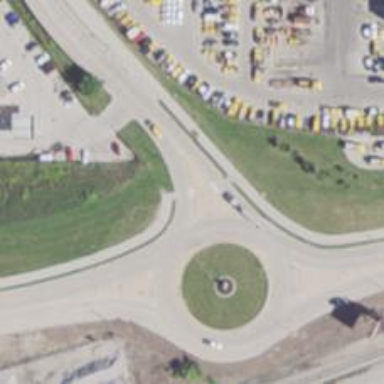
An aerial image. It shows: Path on traffic island.